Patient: sex F, age 56
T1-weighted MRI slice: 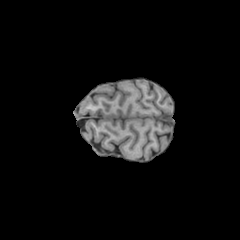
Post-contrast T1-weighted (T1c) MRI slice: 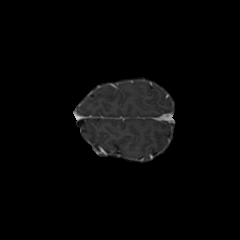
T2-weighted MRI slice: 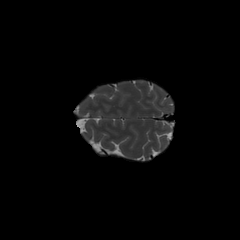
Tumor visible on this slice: no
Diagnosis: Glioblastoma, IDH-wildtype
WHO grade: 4